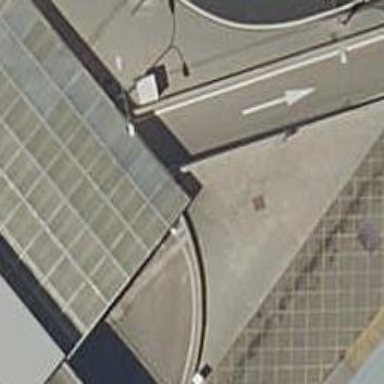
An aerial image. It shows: Parking entrance.